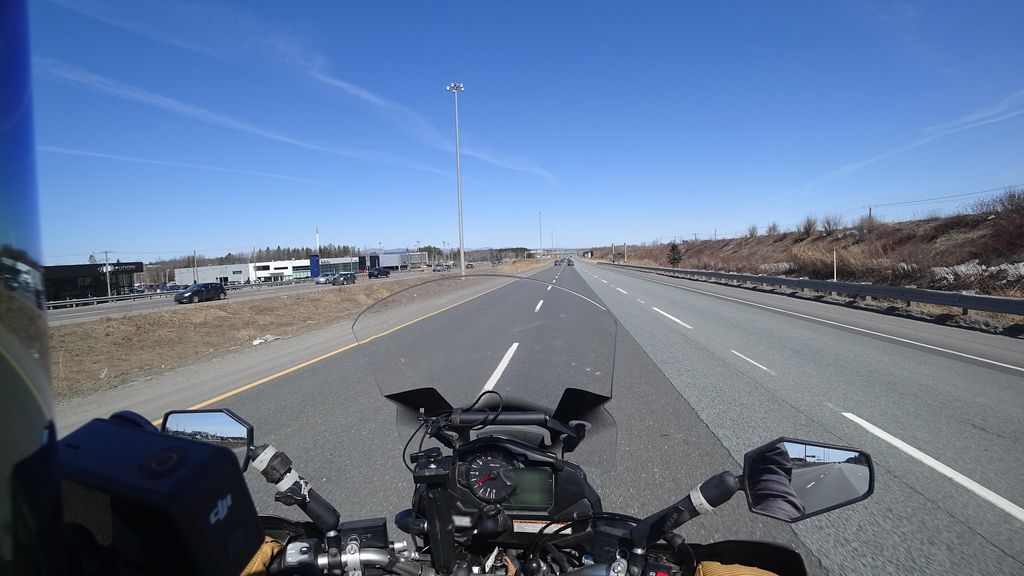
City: quebec_city